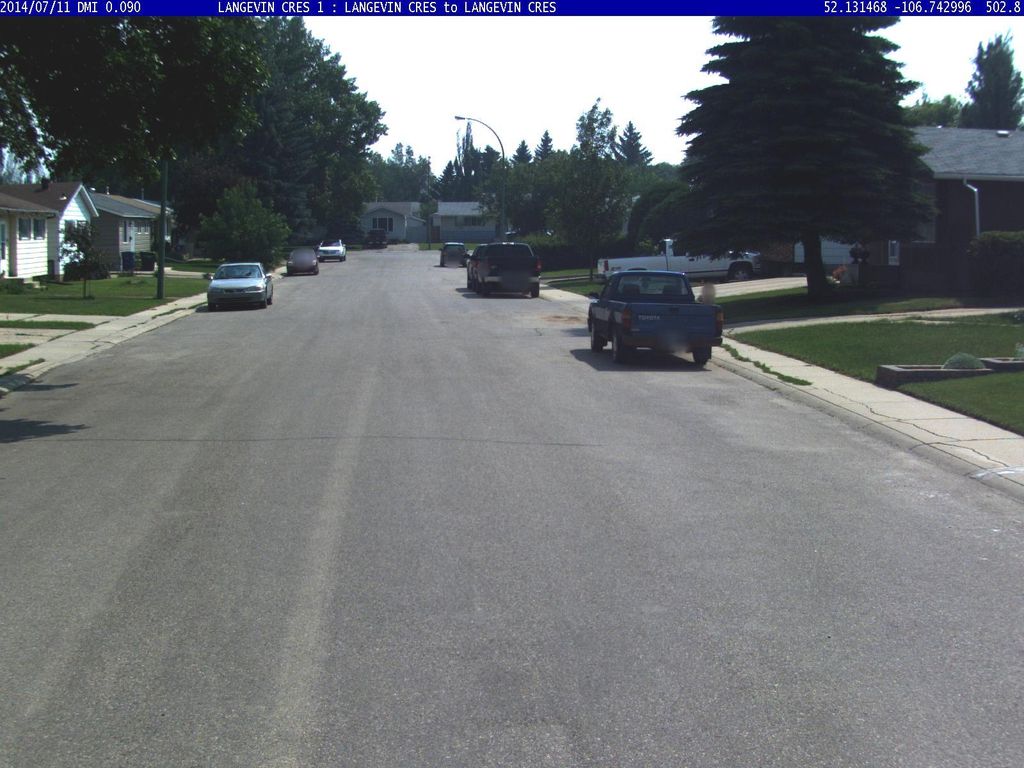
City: saskatoon